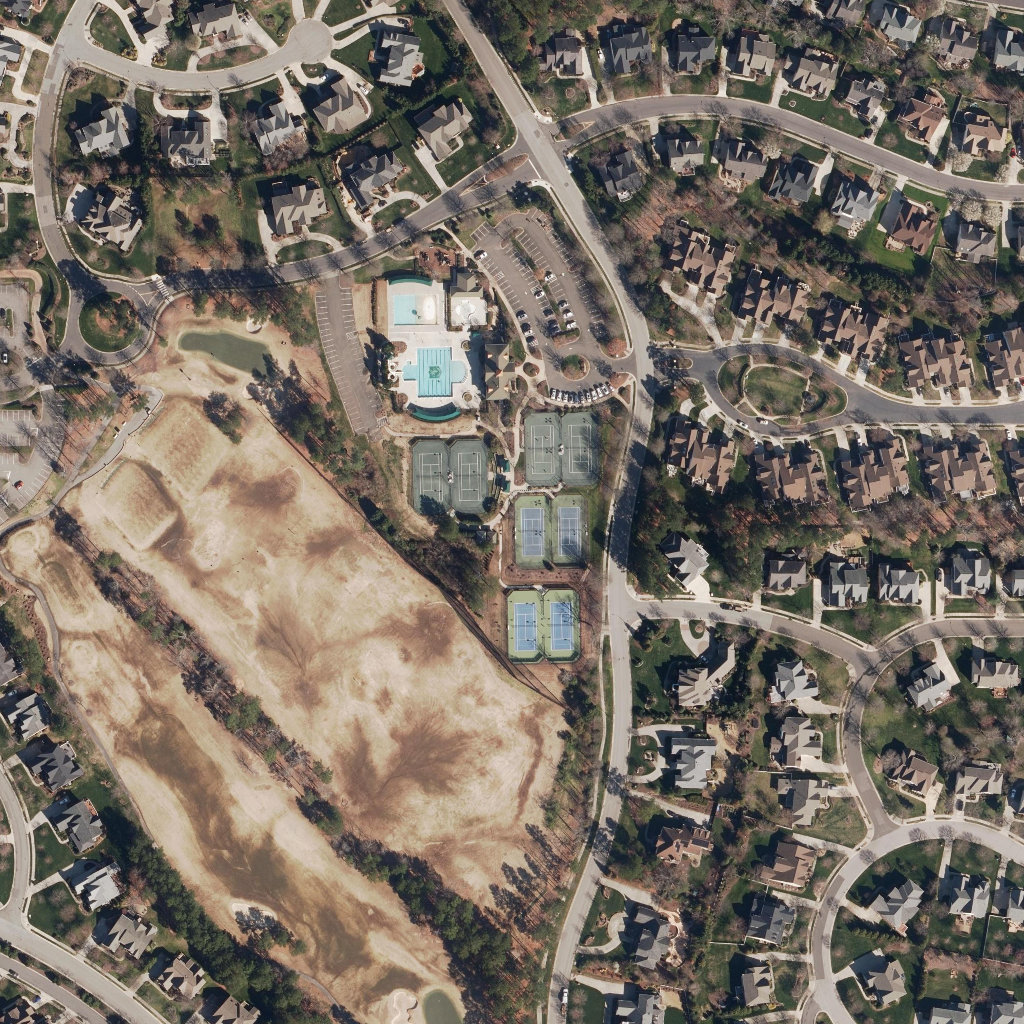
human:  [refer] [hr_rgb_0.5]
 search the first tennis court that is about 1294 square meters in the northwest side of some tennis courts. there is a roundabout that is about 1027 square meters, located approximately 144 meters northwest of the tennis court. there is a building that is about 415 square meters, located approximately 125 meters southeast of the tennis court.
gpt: <box>[[40, 43, 47, 50, 0]]</box>

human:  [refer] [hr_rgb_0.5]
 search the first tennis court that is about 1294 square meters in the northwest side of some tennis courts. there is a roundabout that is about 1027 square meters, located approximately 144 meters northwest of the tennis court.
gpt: <box>[[40, 43, 47, 50, 0]]</box>